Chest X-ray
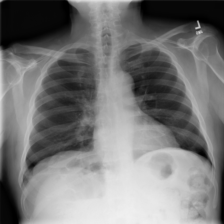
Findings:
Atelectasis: negative
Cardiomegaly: negative
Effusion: negative
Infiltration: negative
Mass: negative
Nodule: negative
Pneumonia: negative
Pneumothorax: negative
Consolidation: negative
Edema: negative
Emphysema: negative
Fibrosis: negative
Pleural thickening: negative
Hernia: negative